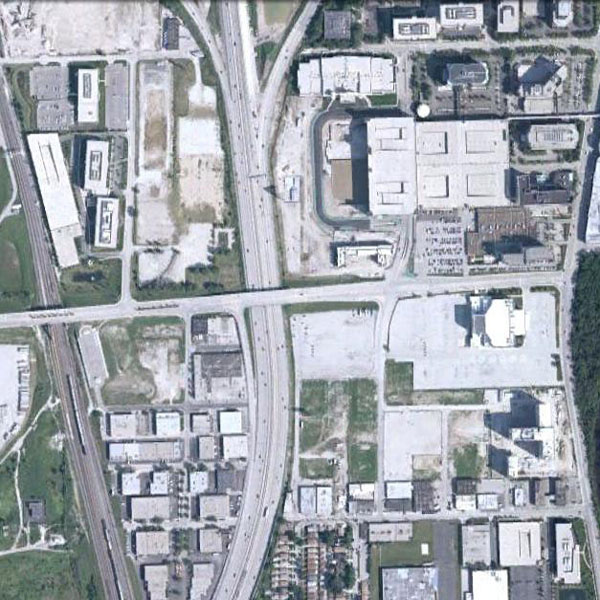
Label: Industrial